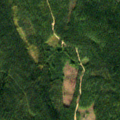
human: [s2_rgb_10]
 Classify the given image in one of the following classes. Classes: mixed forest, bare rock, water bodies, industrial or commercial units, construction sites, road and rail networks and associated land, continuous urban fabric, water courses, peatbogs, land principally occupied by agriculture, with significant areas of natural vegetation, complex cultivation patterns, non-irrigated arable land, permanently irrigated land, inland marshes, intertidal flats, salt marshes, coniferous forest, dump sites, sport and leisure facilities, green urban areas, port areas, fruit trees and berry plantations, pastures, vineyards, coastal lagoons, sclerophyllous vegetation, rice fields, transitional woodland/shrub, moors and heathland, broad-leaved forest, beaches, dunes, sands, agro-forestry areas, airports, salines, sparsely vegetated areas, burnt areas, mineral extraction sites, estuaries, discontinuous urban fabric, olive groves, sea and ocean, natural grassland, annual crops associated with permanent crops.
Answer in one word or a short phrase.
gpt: coniferous forest